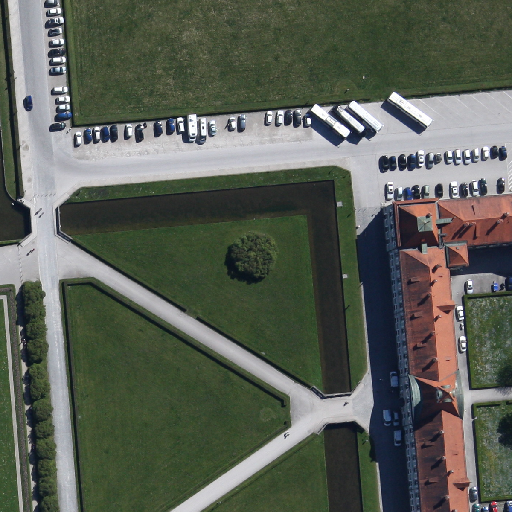
Referring expression: building along the road